RGB frame:
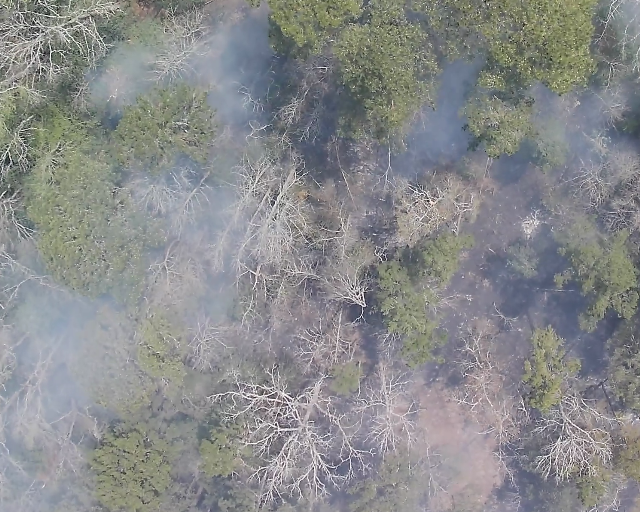
Thermal frame:
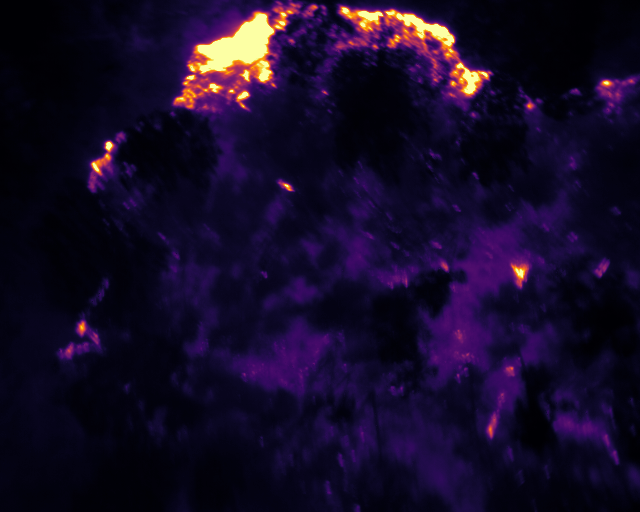
Captured: 2026-02-26 03:43:42
Pixels at or above 80 °C: 8946 (fraction of frame: 0.0273)